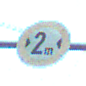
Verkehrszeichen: TatsaechlicheBreite2
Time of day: MorningAfternoon
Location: Roofed (Special)
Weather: PartlyCloudy
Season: NotSpecified
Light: Natural